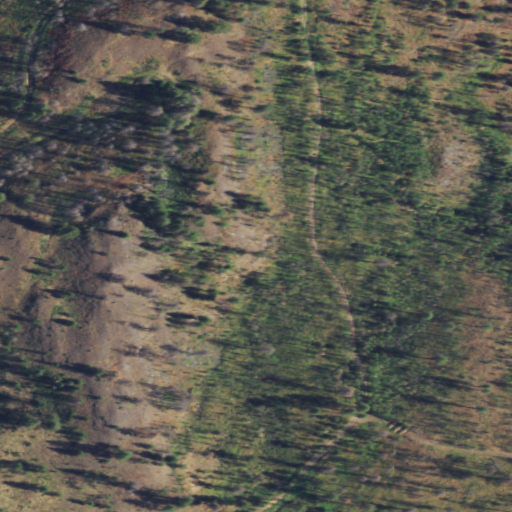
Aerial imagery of mountain in Washington named Sheep Mountain containing shrub, evergreen forest, grassland, and deciduous forest